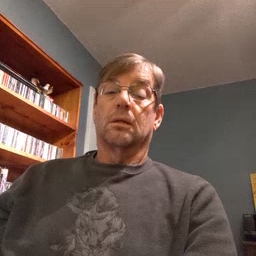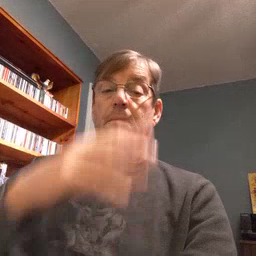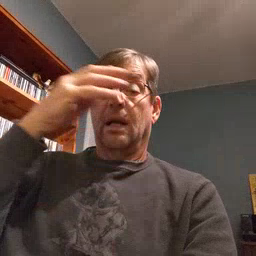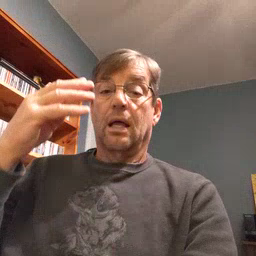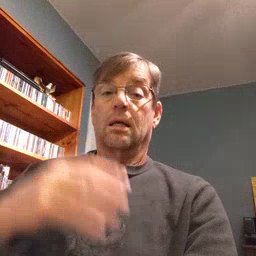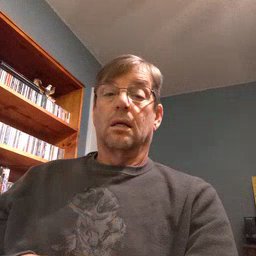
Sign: black